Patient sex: M
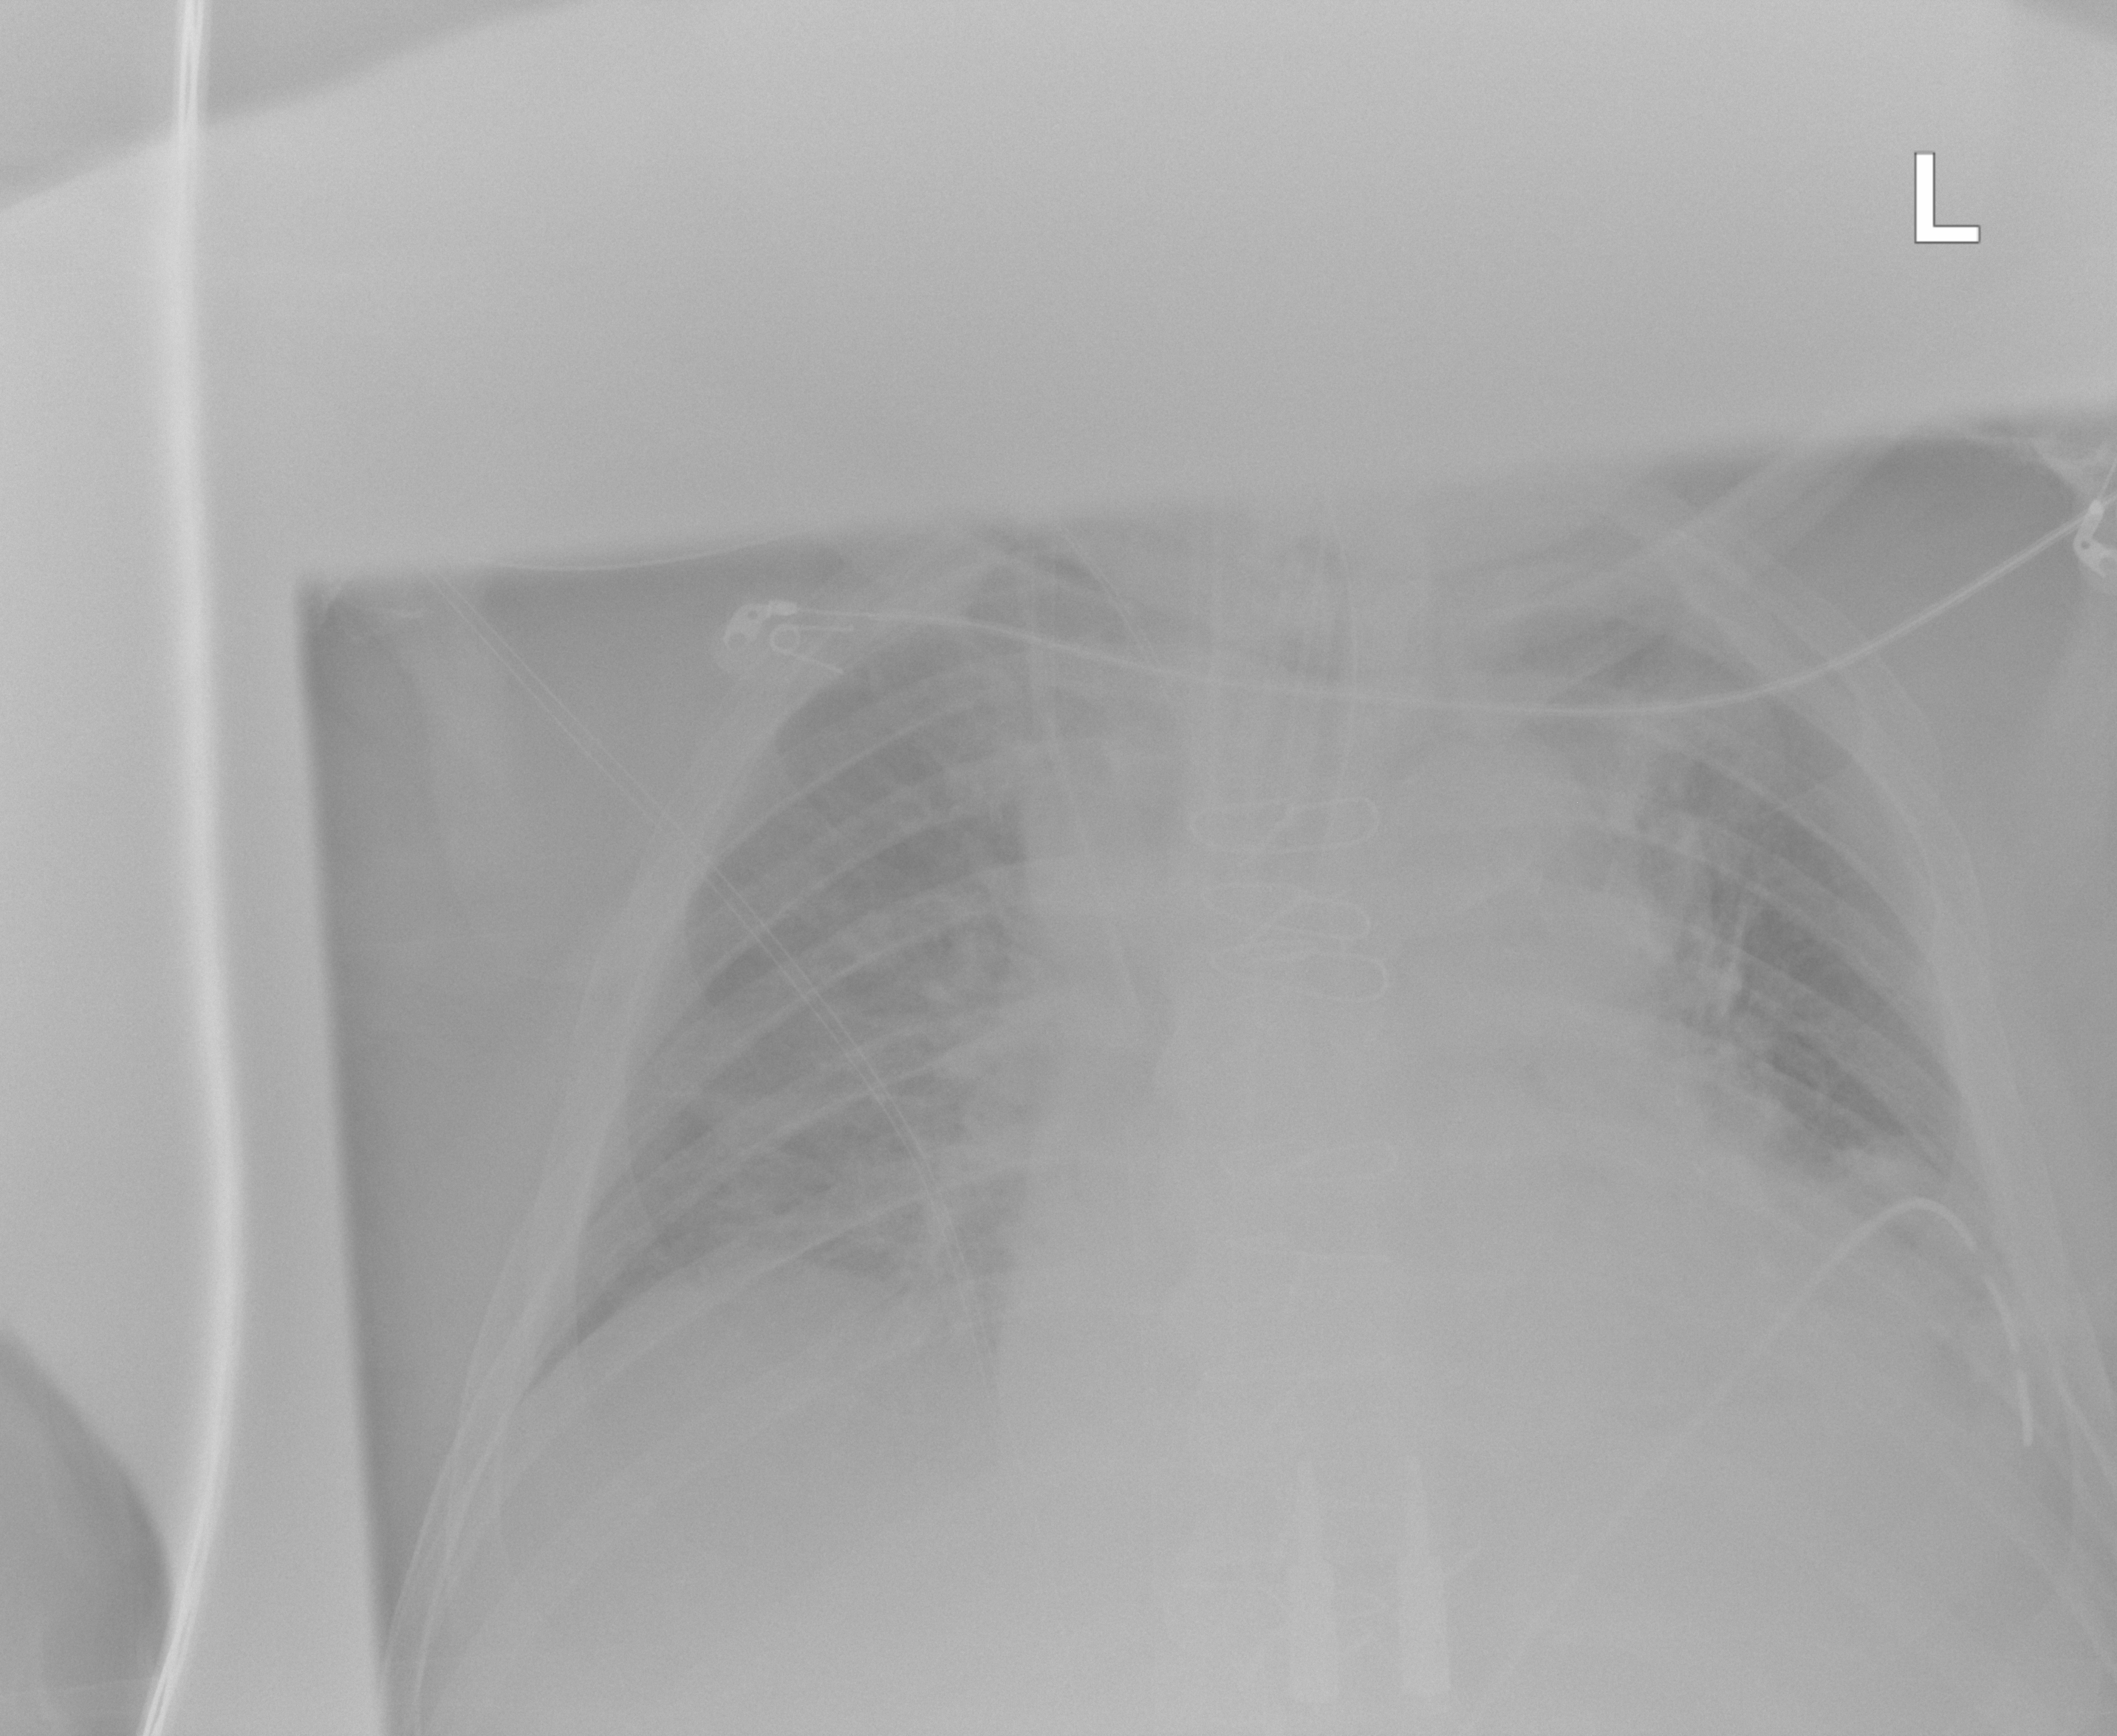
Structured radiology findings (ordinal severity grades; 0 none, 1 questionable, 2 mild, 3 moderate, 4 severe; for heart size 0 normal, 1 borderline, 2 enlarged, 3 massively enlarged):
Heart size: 2
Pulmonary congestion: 2
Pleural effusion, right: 0
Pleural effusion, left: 0
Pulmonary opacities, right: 2
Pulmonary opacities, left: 2
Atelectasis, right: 0
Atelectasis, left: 0